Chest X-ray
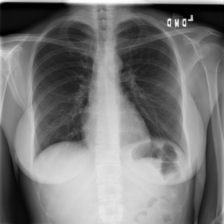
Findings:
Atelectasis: negative
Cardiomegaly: negative
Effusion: negative
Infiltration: negative
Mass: negative
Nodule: negative
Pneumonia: negative
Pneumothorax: negative
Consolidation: negative
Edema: negative
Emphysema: negative
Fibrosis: negative
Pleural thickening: negative
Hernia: negative